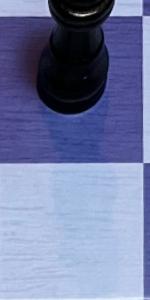
Label: Empty